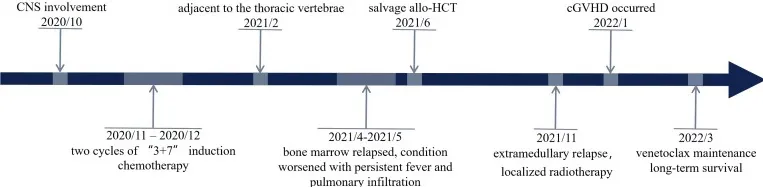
A timeline of the patient's clinical courses.
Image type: chart (chart)